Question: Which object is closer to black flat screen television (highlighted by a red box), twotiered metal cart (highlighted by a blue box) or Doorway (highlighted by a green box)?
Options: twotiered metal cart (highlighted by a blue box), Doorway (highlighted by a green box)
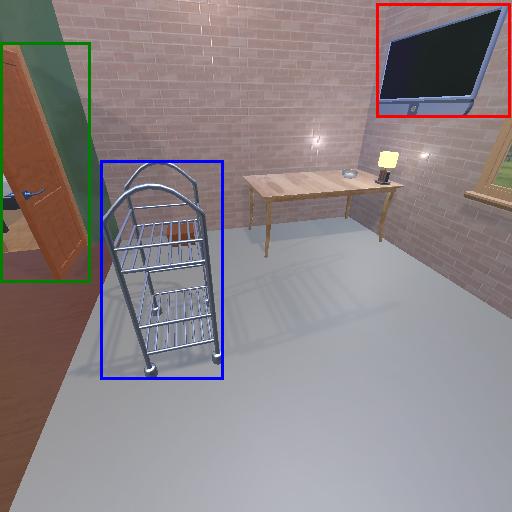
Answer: twotiered metal cart (highlighted by a blue box)